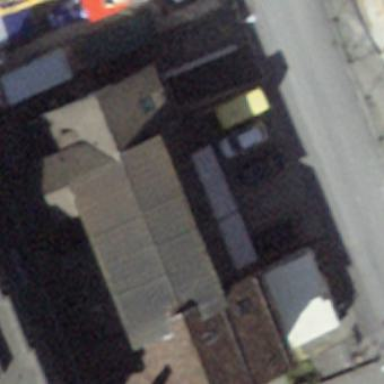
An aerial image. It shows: Cinema building.